Question: I am looking for a way to get the neighbors (circle of a given radius) in terms of connected component (CC).
I want take a dicision based on the count of the numbers of connected components that entour a given connected component.
in the example, the objective is to classify the green CC, as red ones, because of the amount of red neighbours.

Thanks in advance.
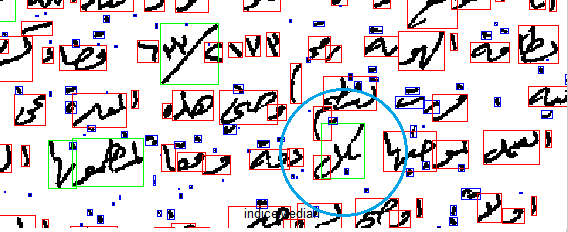
Answer: An easy way with Matlab is to use 'find' after 'regionprops'.
Compute the bounding box of all CC in your binary image BW:
'''
CC_stats = regionprops(BW, 'BoundingBox');
'''
Then, assuming a circle centered at '[x0,y0]' and of radius 'r0', find all CC that are (partially) in the circle:
'''
BB_CC = reshape([CC_stats.BoundingBox],4,[]);
idxCC_close = find((sqrt((BB_CC(2,:)-x0).^2+(BB_CC(1,:)-y0).^2)<r0) ...
| (sqrt(((BB_CC(2,:)+BB_CC(4,:)-x0).^2+(BB_CC(1,:)-y0).^2)<r0) ...
| (sqrt((BB_CC(2,:)-x0).^2+(BB_CC(1,:)+BB_CC(3,:)-y0).^2)<r0) ...
| (sqrt(((BB_CC(2,:)+BB_CC(4,:)-x0).^2+(BB_CC(1,:)+BB_CC(3,:)-y0).^2)<r0));
'''
(Edit:) You must reshape the elements of 'CC_stats.BoundingBox' because this variable is the bare elements of all bounding boxes, put one after another.
Quite long to write, but basically you want the indexes of the CC which have at least one corner inside the circle, hence 4 tests.
Finally, the number of close CC is just 'length(idxCC_close)'.